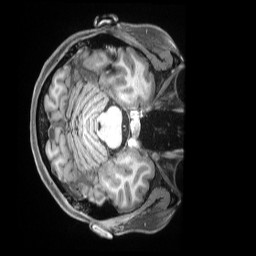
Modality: T1w
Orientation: axial
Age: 22
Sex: female
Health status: ill
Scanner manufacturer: siemens
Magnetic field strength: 3 T
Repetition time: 2.5 s
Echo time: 0.00181 s